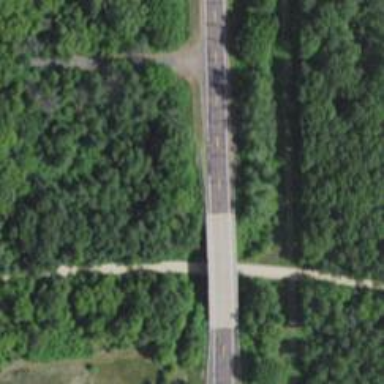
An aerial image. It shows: Primary highway with bridge.